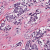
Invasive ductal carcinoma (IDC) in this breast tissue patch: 1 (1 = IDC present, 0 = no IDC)